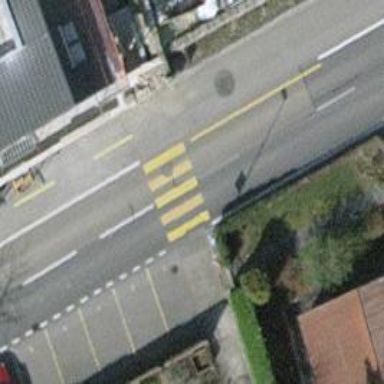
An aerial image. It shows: Uncontrolled zebra crossing on the road.